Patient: sex M, age 71
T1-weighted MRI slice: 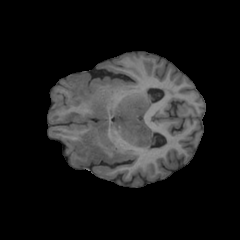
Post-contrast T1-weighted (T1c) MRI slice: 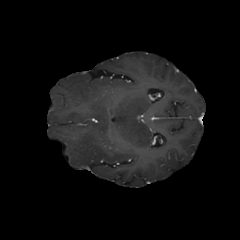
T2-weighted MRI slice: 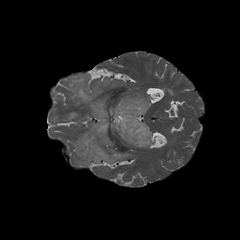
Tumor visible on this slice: yes
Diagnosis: Astrocytoma, IDH-wildtype
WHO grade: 2